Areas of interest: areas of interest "Shunyi Chengnan Sports Center"
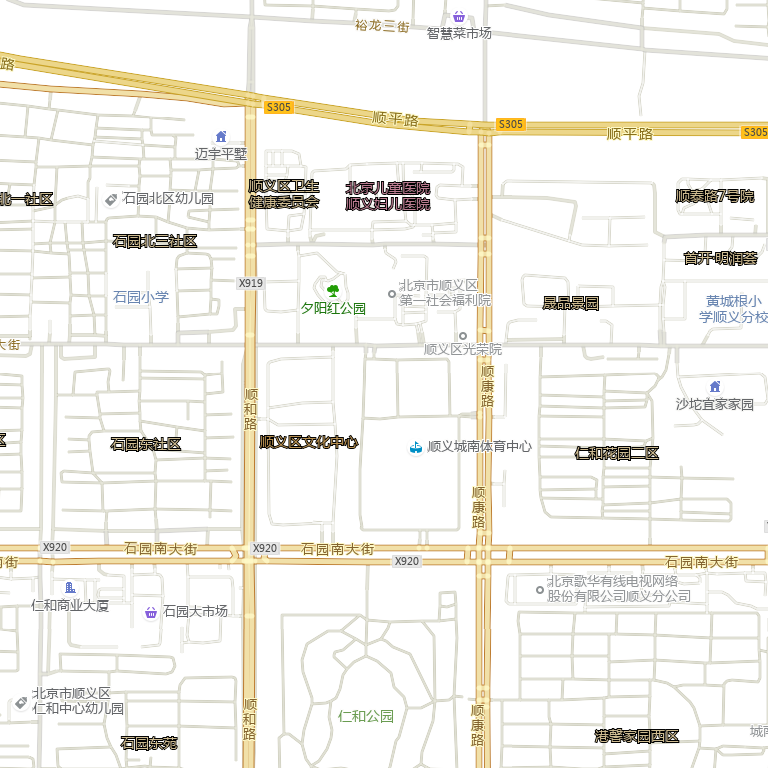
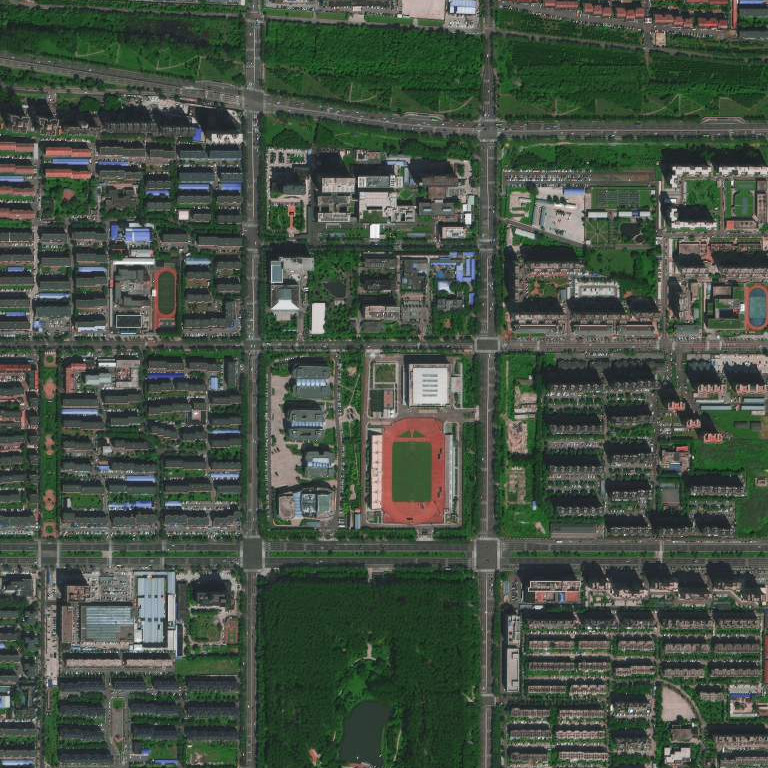